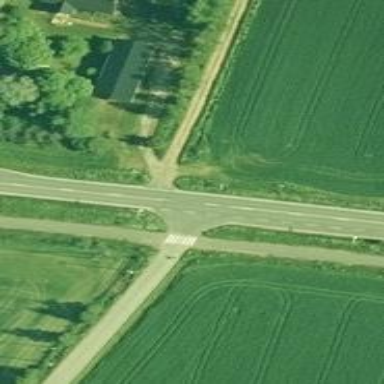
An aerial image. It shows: Marked crossing on the road.